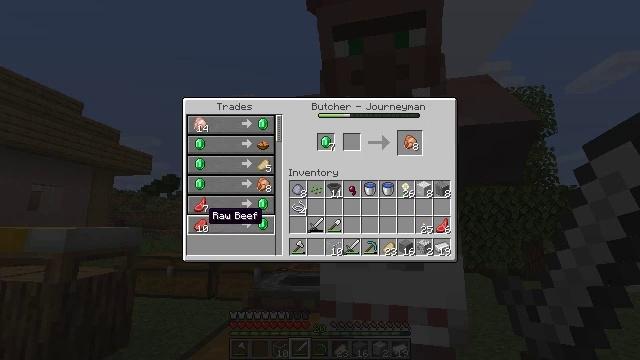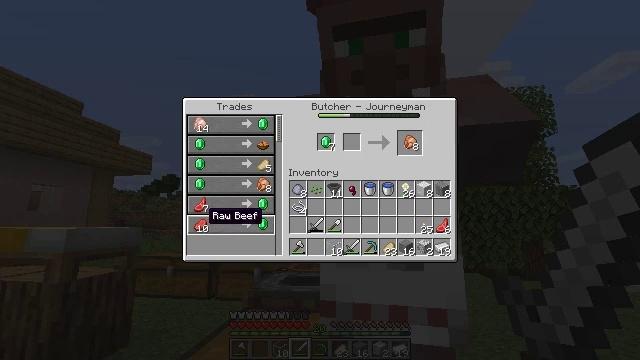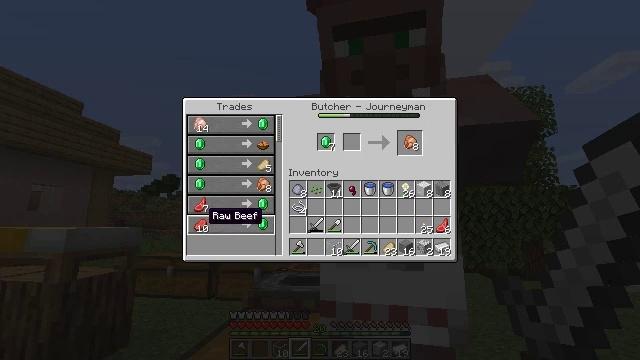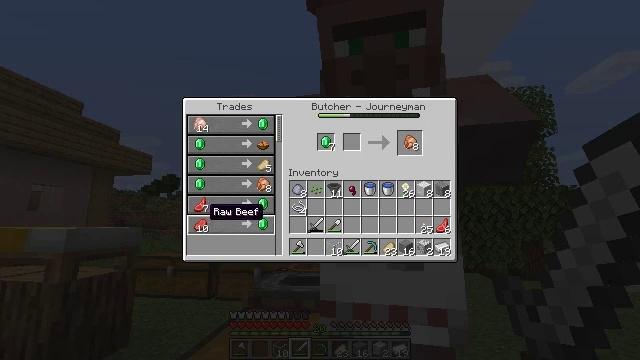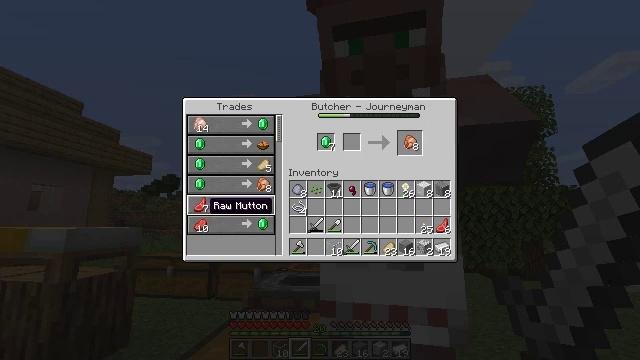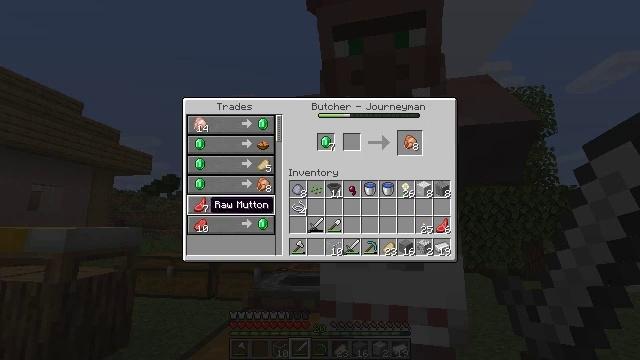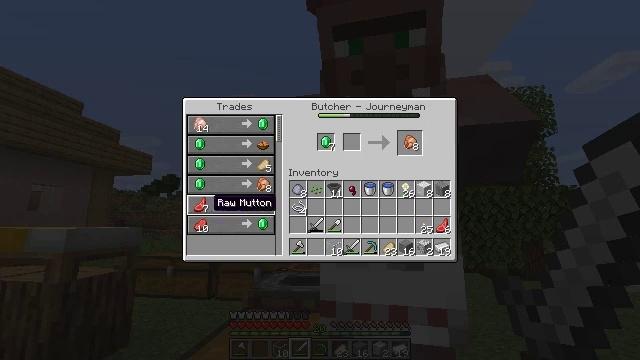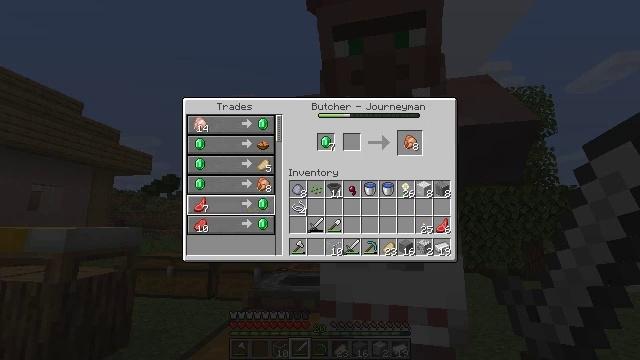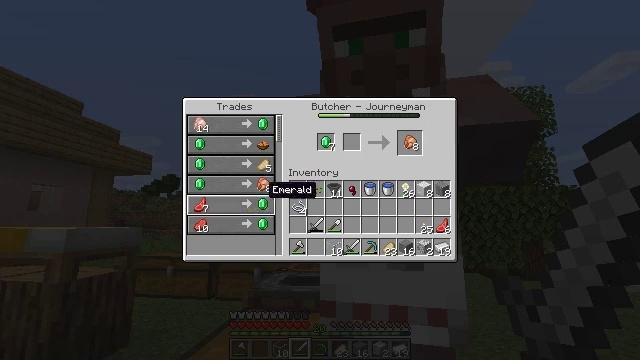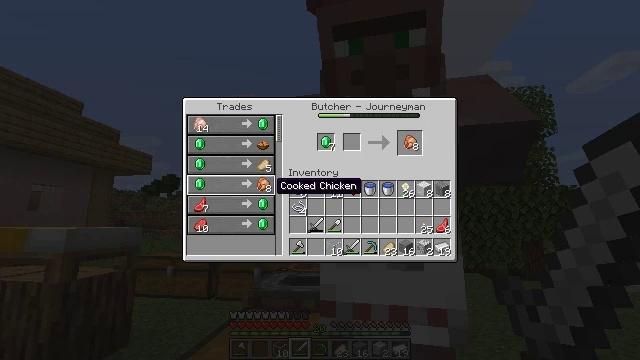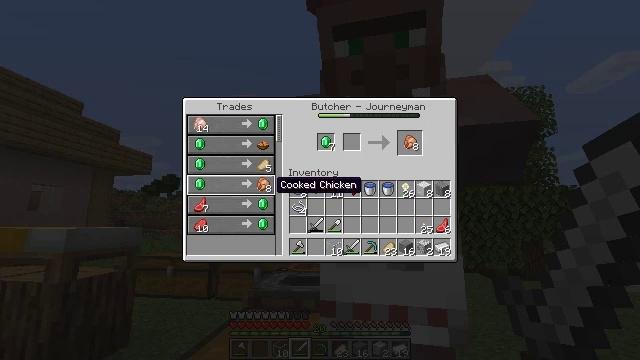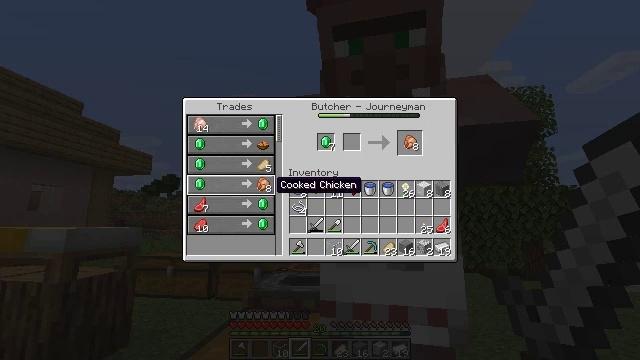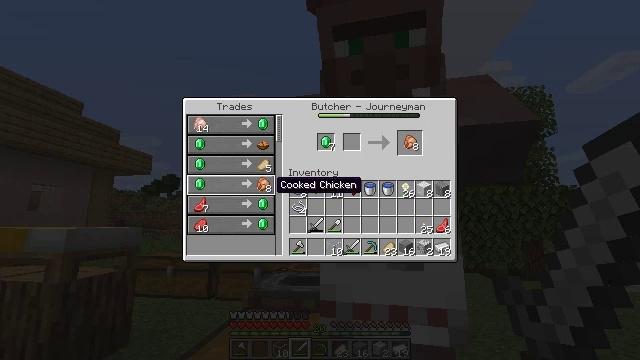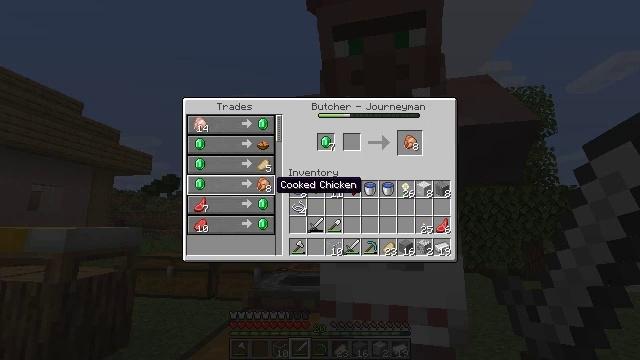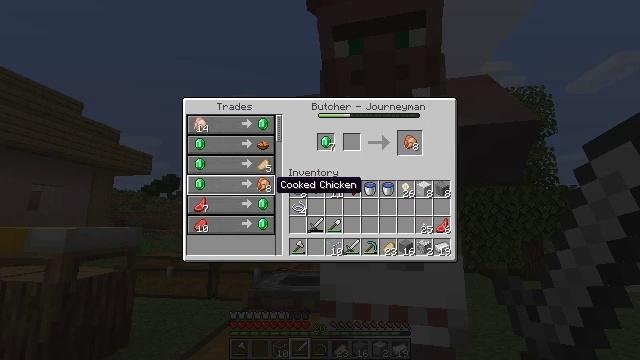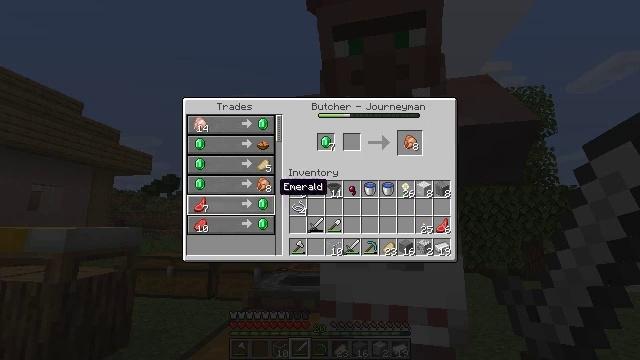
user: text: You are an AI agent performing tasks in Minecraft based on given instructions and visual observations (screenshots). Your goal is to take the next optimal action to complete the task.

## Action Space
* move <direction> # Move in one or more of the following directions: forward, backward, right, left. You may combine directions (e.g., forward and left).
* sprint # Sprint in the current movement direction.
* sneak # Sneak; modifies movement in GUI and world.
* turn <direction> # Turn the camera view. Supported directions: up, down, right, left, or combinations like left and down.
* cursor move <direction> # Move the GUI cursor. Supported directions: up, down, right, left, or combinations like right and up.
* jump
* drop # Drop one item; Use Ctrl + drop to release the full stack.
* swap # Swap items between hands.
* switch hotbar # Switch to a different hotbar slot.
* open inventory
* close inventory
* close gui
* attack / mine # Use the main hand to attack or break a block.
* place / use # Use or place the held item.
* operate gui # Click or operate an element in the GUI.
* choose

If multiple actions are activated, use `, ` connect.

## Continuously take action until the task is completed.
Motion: motion action
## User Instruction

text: Mine the dark oak fence.
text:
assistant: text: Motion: no_op
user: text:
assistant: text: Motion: no_op
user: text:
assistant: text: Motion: no_op
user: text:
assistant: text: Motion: no_op
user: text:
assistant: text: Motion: no_op
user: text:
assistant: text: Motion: no_op
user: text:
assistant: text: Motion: turn right
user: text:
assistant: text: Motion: turn right and up
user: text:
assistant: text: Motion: turn right
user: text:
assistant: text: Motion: no_op
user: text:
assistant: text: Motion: no_op
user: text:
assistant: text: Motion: no_op
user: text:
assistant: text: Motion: no_op
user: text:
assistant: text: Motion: no_op
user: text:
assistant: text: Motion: no_op
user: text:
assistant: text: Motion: turn right and down
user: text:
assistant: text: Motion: turn right and down
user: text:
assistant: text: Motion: turn right
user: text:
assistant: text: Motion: turn right
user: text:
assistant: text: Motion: no_op
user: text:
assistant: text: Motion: no_op
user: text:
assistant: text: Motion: no_op
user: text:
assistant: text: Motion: no_op
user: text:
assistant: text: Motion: no_op
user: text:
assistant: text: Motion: no_op
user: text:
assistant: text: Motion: no_op
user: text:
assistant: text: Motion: no_op
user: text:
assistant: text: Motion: no_op
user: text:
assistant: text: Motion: no_op
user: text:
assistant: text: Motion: turn left